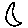
Label: moon